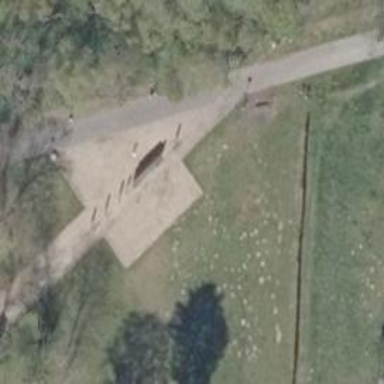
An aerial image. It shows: Historic memorial.